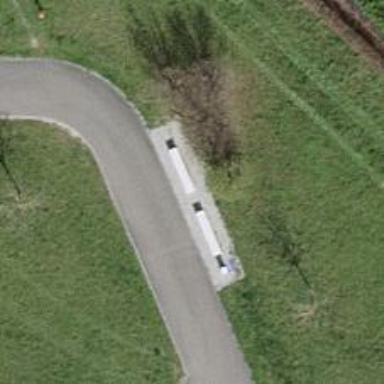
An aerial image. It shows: Concrete bench.